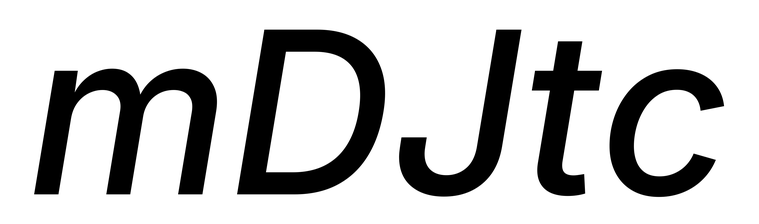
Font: Inter-Italic_Medium_Italic